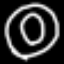
Label: donut